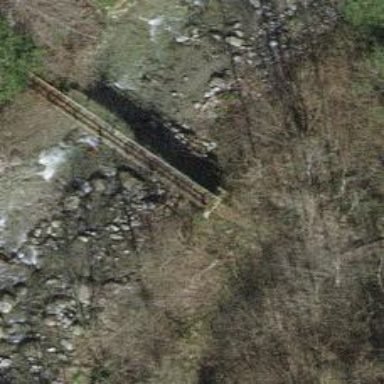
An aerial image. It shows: Path on bridge.